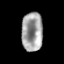
Tissue: prostate
Cell type: T cells
Senescence score: 0.2965
Nuclear area (px): 808
Mean DAPI intensity: 160.778